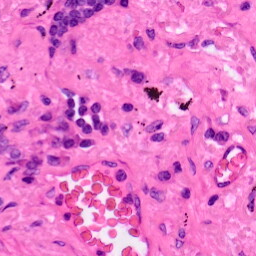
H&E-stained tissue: Lung